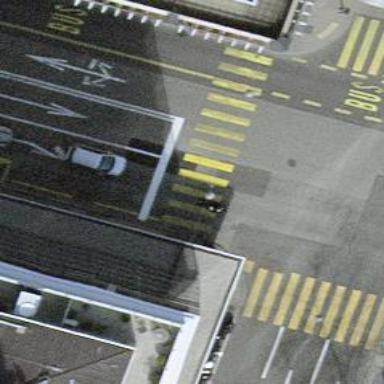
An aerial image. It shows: Road crossing with traffic signals.